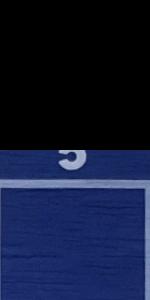
Label: Empty